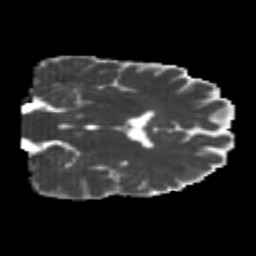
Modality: MD
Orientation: coronal
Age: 24
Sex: male
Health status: healthy
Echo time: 0.074 s